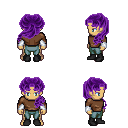
a pixel art fantasy rpg character, male body template, human, tanned skin, brown long-sleeve shirt, teal pants, purple princess hairstyle, white cloth bracers, black shoes, four views (front, back, left, right), 2x2 character sprite sheet, small pixel art, hard edges, no anti-aliasing